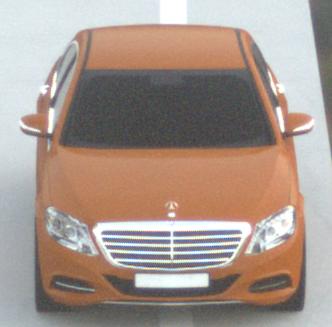
Make: Mercedes-Benz
Model: S 400 HYBRID
Detailed model: S-Class (222) Limousine
Model produced from: 2013/05
Model produced until: 2015/04
Doors: 4
Color: orange
Road condition: dry road
Daytime: sunrise or sunset
Contrast: low contrast